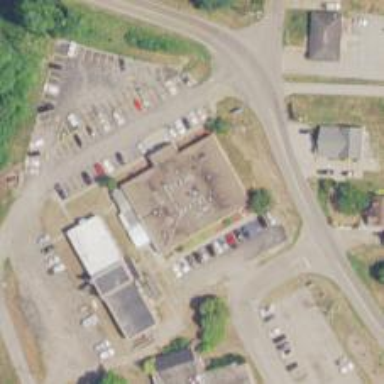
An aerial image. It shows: Clinic.